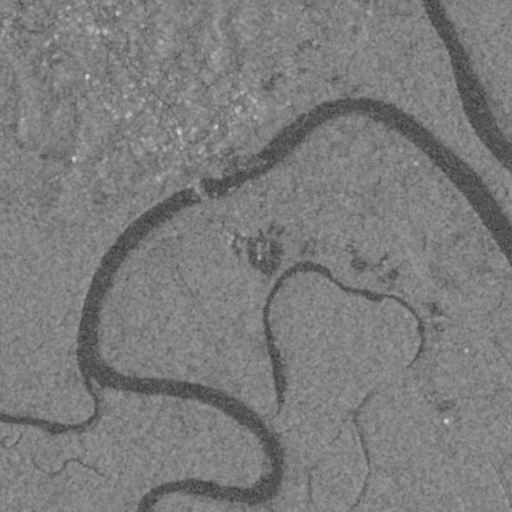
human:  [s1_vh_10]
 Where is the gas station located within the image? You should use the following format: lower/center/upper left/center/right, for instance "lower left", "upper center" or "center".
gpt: The gas station is located in the upper center of the image.
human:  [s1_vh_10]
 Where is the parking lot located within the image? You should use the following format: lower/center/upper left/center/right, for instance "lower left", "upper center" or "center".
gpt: The parking lot is located in the upper left of the image.
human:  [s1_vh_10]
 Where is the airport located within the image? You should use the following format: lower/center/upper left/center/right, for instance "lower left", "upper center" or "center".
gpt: There is no airport in the image.

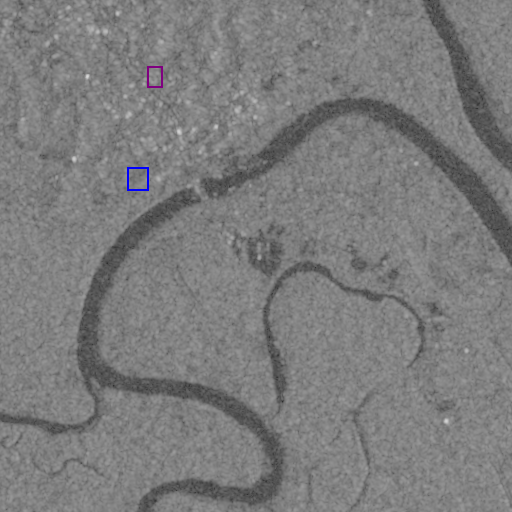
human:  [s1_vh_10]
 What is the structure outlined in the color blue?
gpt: The structure outlined in blue is a park.
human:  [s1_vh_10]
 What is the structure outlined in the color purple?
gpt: The structure outlined in purple is a parking lot.
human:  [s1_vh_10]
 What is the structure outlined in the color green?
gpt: There is no green outline.